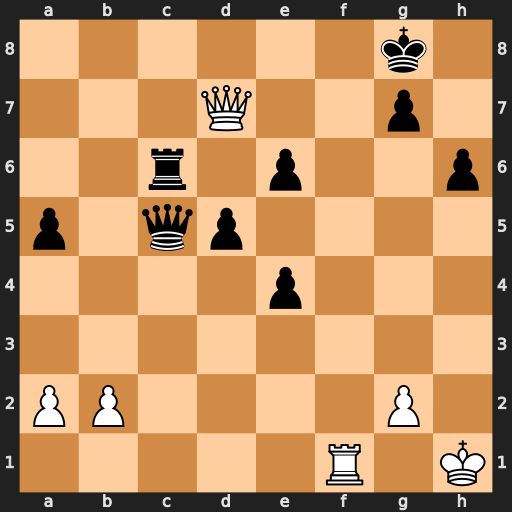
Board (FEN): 6k1/3Q2p1/2r1p2p/p1qp4/4p3/8/PP4P1/5R1K
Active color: w
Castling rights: -
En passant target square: -
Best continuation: Qe8+ Kh7 Rf8 Qxf8 Qxf8